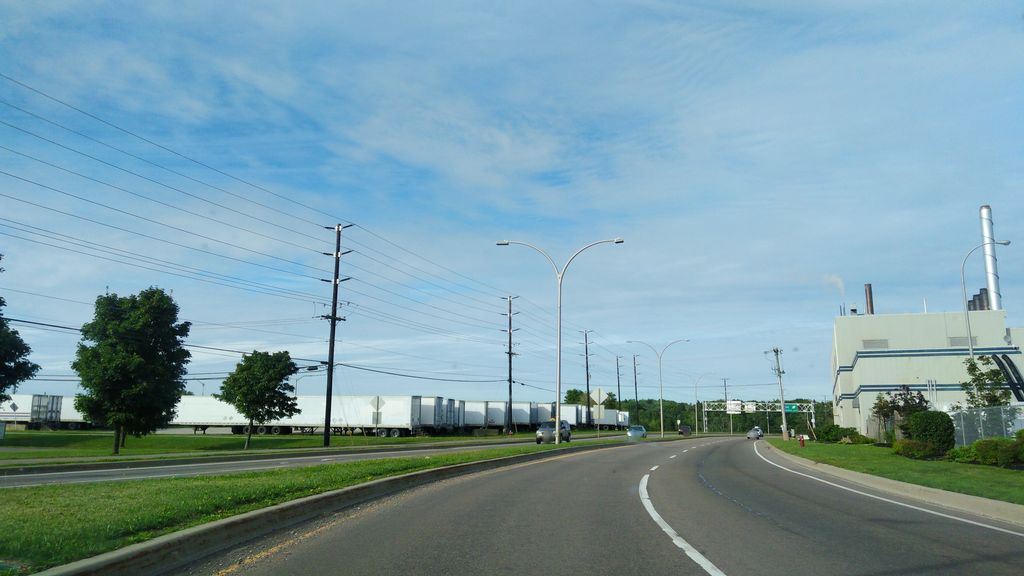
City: charlottetown